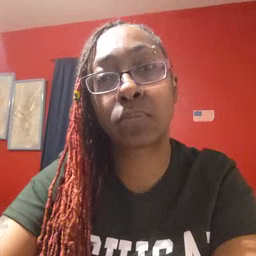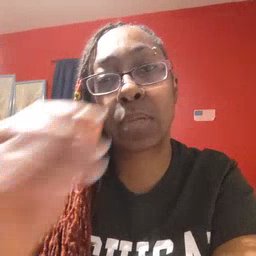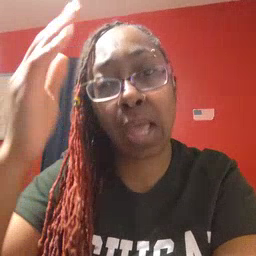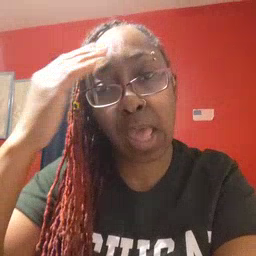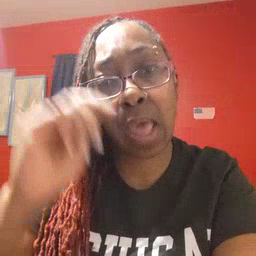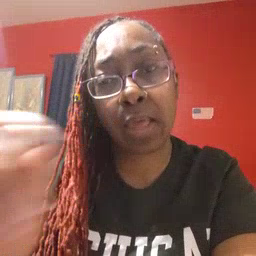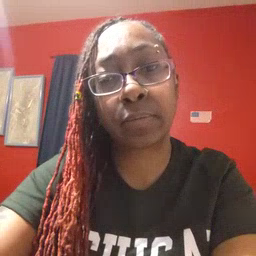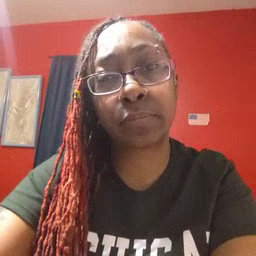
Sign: hat